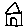
Label: house